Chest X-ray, AP view. Patient: 54 years old, sex F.
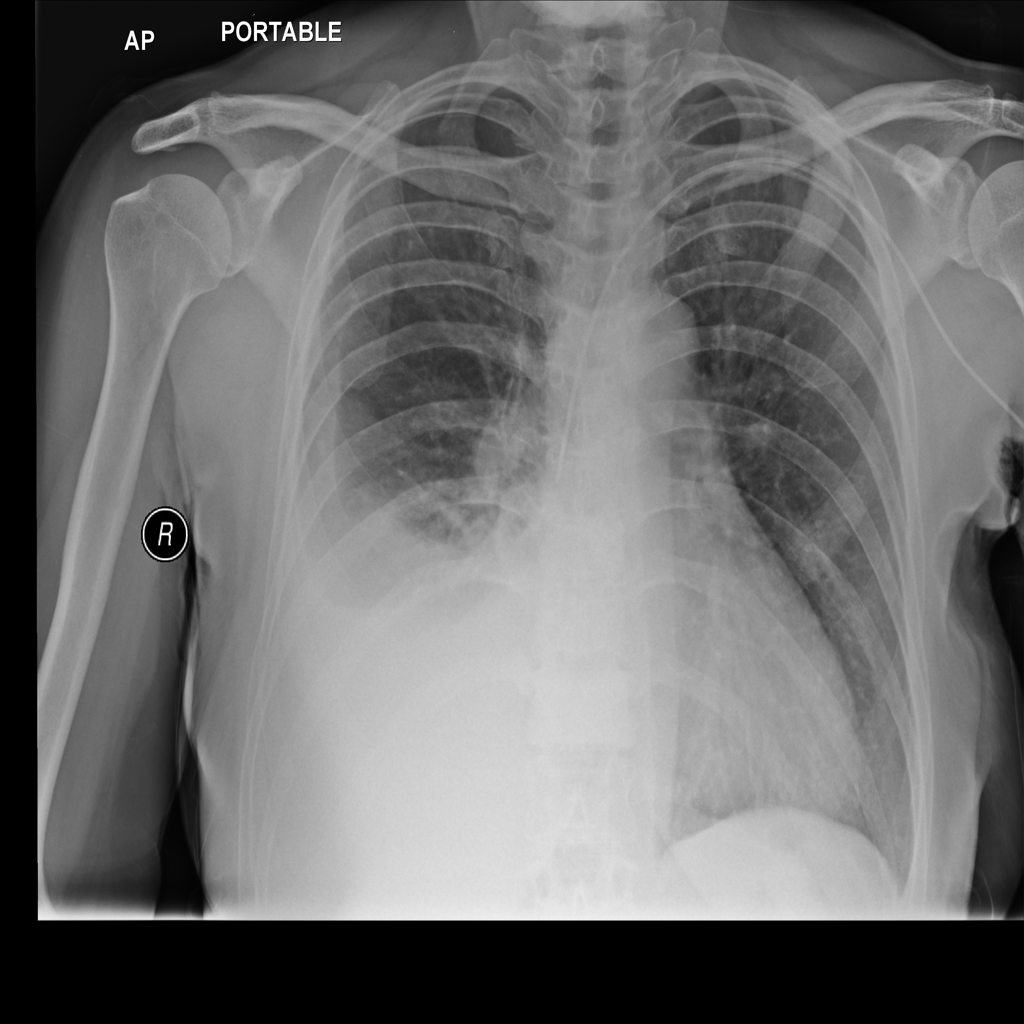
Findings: Effusion